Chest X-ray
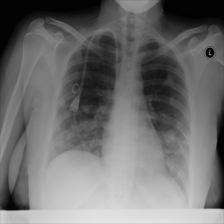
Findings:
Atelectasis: negative
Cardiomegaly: negative
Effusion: negative
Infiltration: negative
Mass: negative
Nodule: negative
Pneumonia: negative
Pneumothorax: negative
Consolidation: negative
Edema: negative
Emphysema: negative
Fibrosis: negative
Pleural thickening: negative
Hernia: negative